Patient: sex F, age 47
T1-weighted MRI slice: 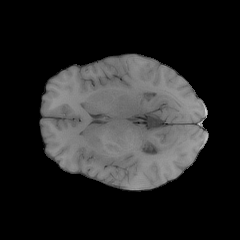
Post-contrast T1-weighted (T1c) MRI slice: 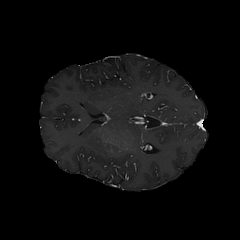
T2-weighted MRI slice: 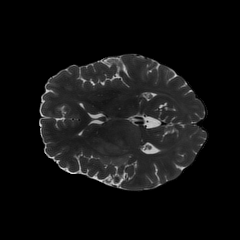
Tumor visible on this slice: yes
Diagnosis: Astrocytoma, IDH-wildtype
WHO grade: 2